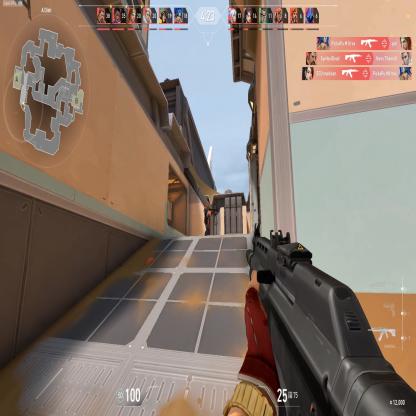
Label: enemy